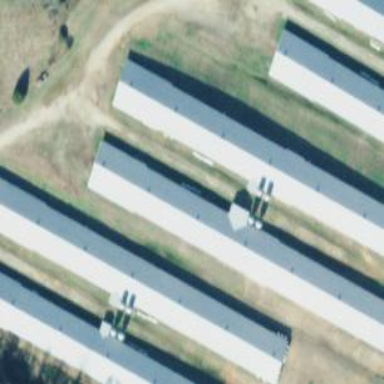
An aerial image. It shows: Poultry house.